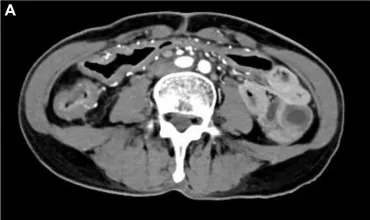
Preoperative abdominal computed tomography.
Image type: radiology (ct)